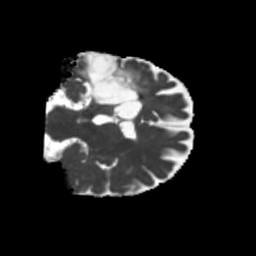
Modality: MD
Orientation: coronal
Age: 61
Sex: female
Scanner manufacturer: siemens
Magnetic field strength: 3 T
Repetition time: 5.25 s
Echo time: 0.08 s